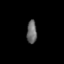
Tissue: lung
Cell type: Smooth muscle cells
Senescence score: 0.5444
Nuclear area (px): 228
Mean DAPI intensity: 104.956